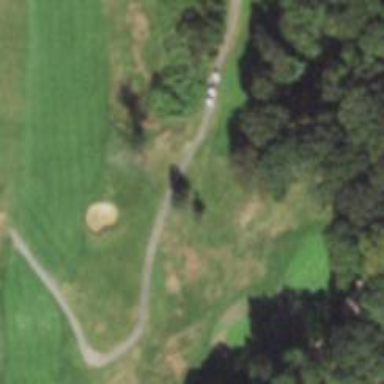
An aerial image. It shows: Pathway for golfing.